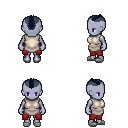
a pixel art fantasy rpg character, female body template, dark elf, purple skin, white tunic, red pants, raven short mohawk hairstyle, white slippers, four views (front, back, left, right), 2x2 character sprite sheet, small pixel art, hard edges, no anti-aliasing